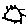
Label: sun